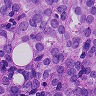
Metastatic tissue present: yes